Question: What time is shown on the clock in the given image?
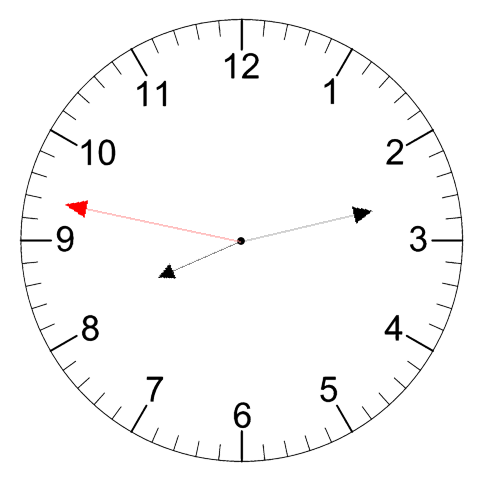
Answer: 08:12:47